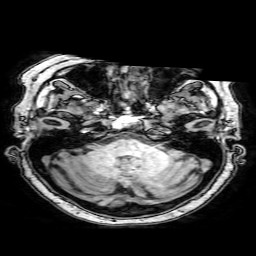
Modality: T1w
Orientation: coronal
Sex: female
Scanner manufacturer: philips
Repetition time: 0.008104 s
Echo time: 0.0037 s